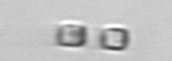
Label: Skeletonema